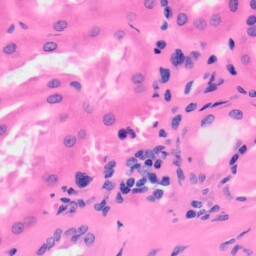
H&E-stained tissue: Kidney